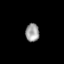
Tissue: lung
Cell type: Epithelial cells
Senescence score: 0.24
Nuclear area (px): 244
Mean DAPI intensity: 156.701